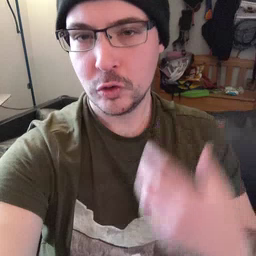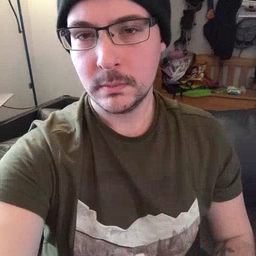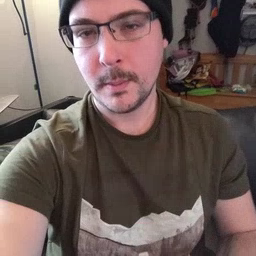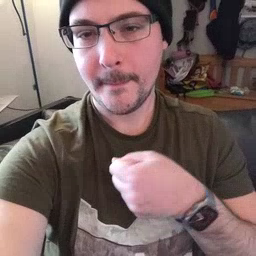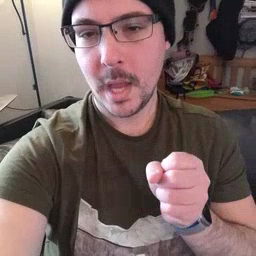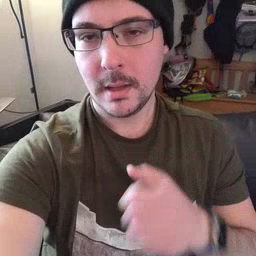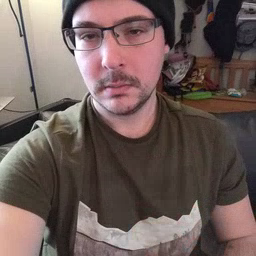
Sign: make